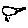
Label: bird